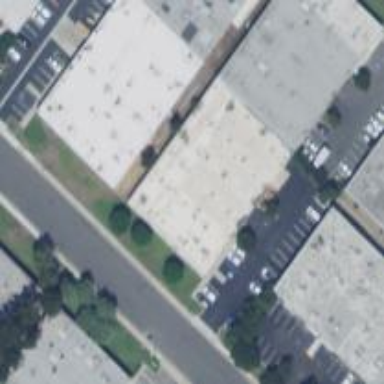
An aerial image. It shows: Commercial building.